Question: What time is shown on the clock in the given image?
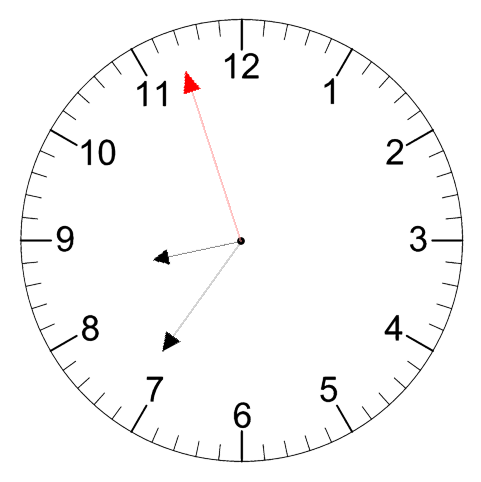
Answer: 08:35:57